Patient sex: F
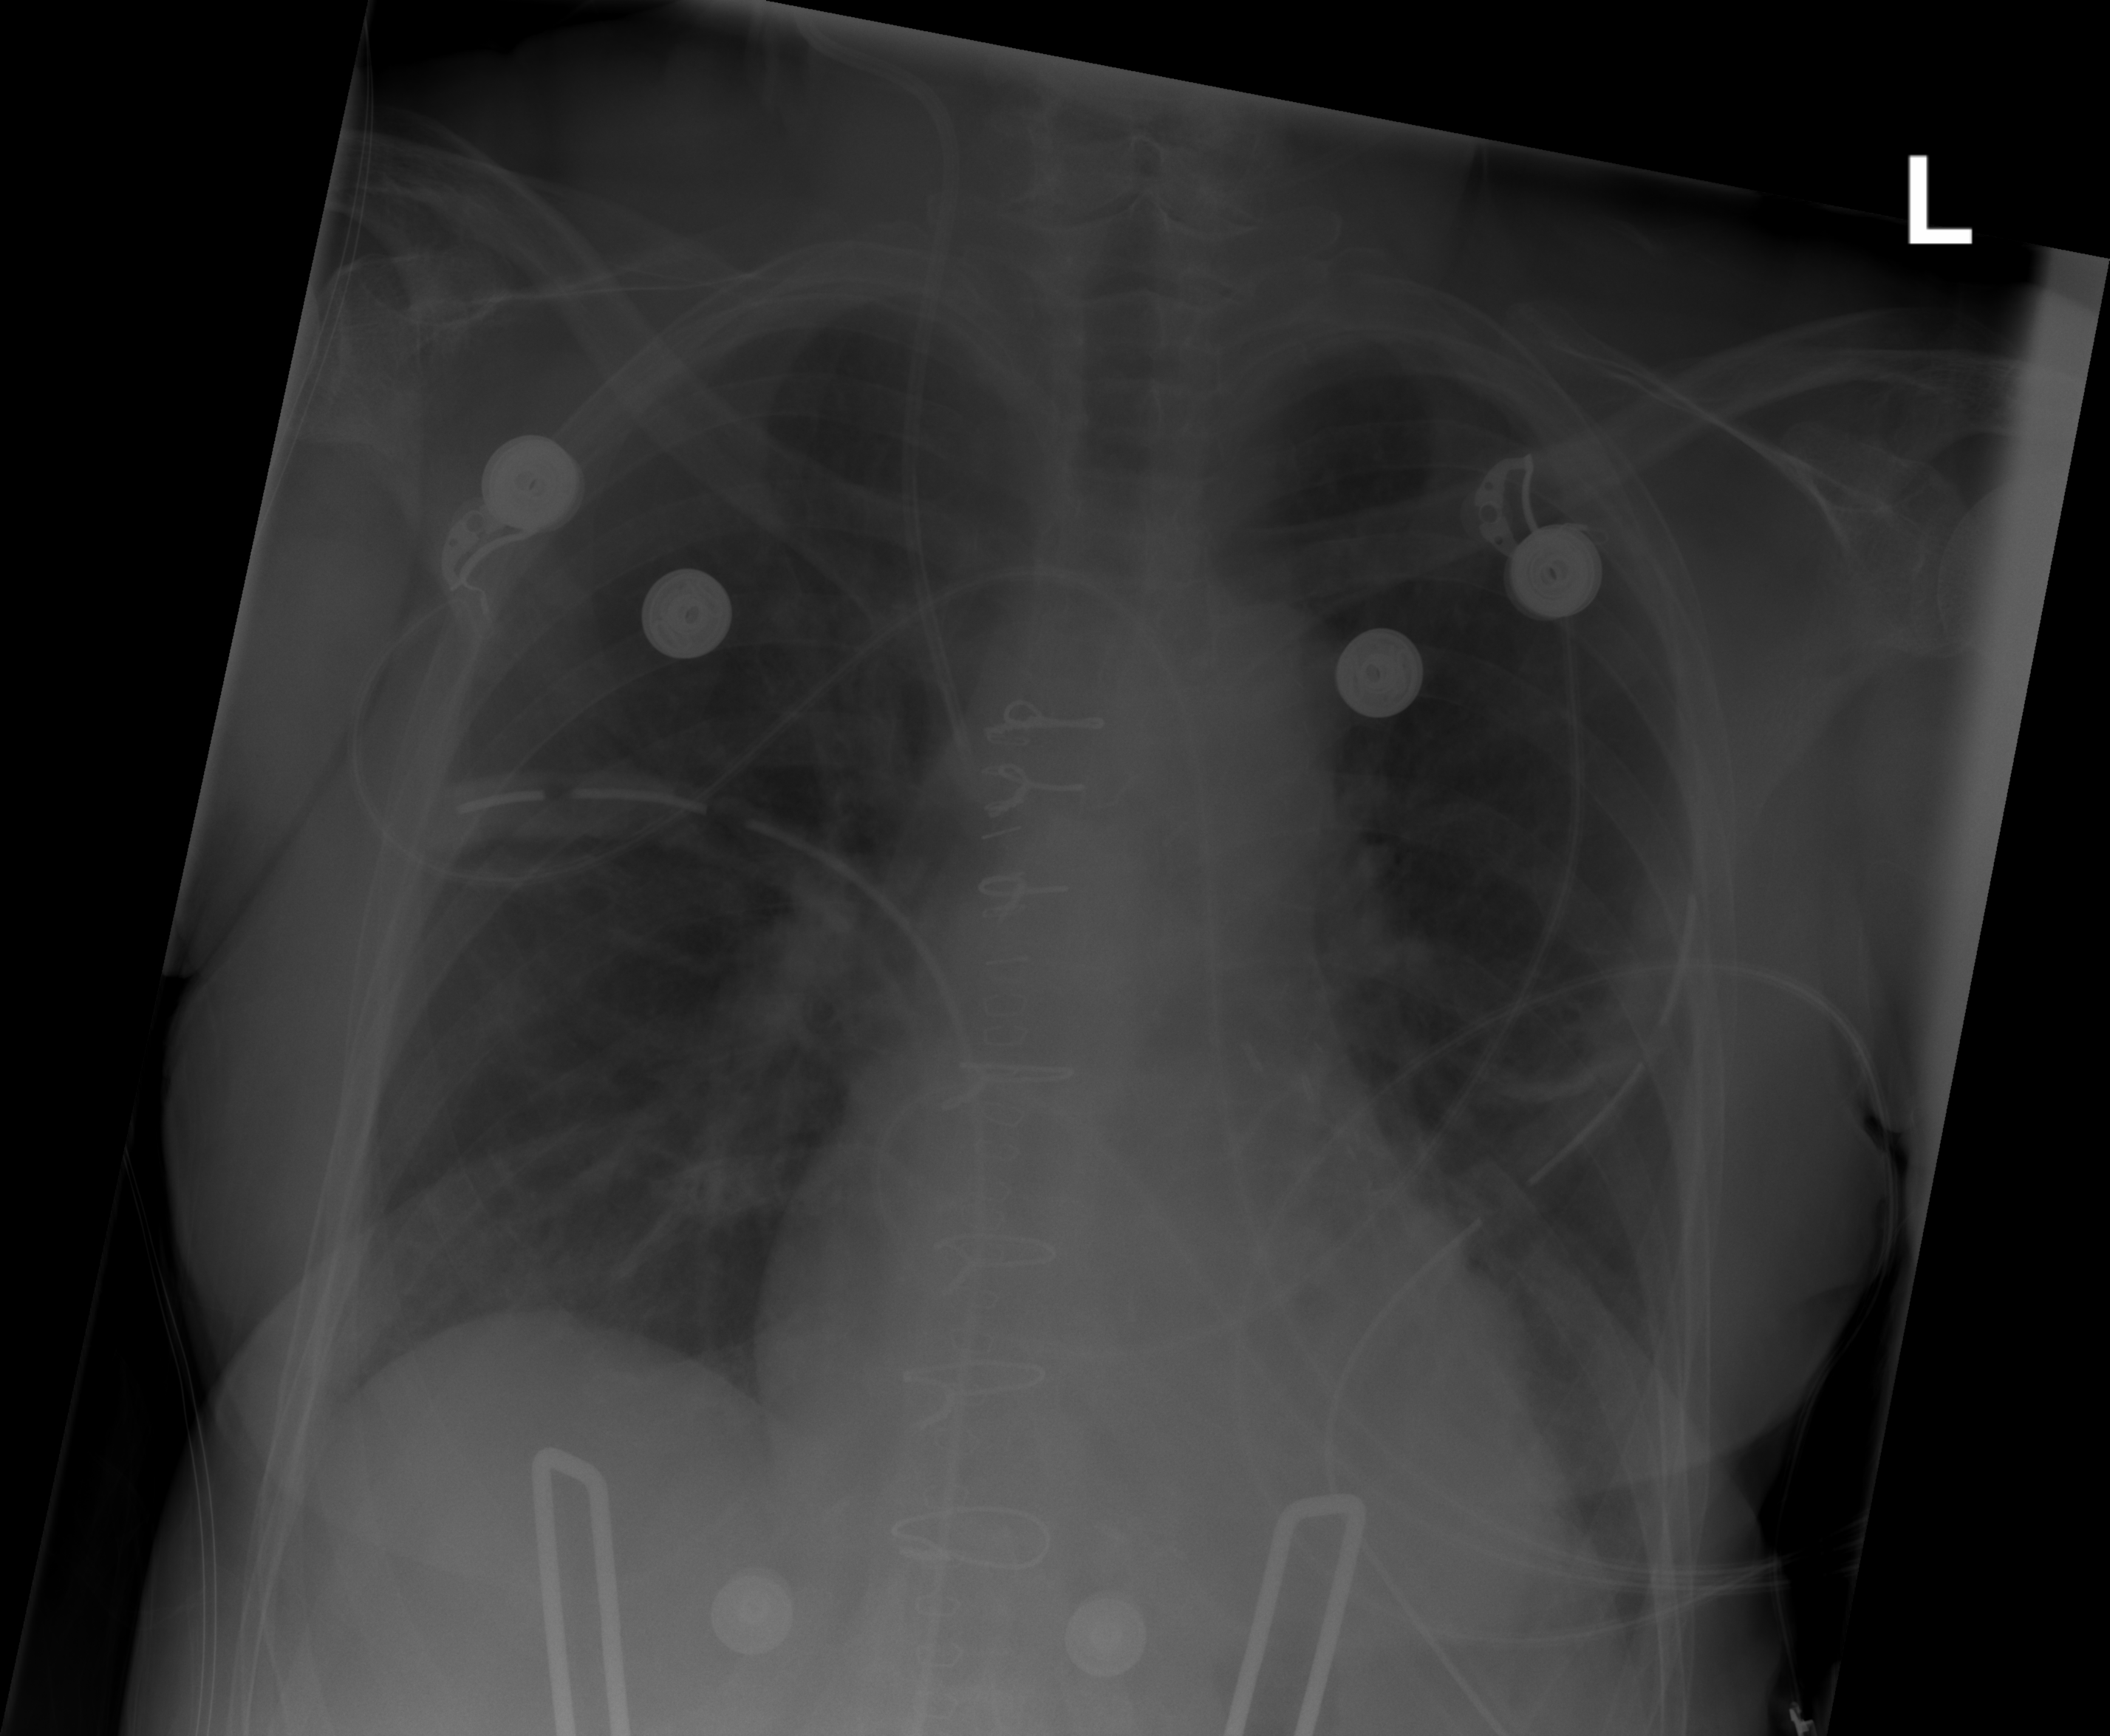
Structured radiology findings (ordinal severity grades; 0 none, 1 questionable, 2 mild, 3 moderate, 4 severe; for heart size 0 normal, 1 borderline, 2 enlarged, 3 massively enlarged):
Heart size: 0
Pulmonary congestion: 0
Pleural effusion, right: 0
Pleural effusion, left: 0
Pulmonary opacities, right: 0
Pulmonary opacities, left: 0
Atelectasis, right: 2
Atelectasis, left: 2